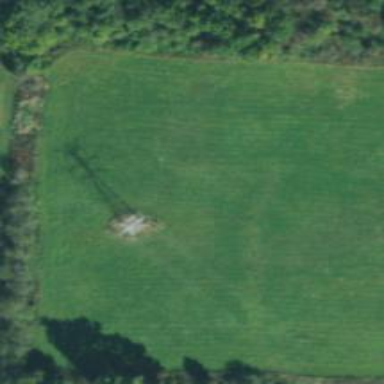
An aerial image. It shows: Lattice structure tower used for power distribution.